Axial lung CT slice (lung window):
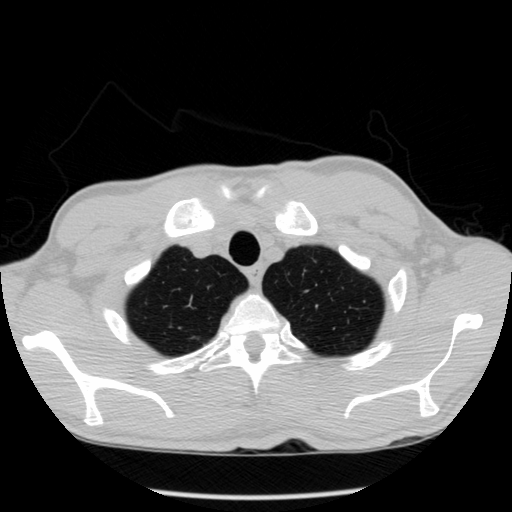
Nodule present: no